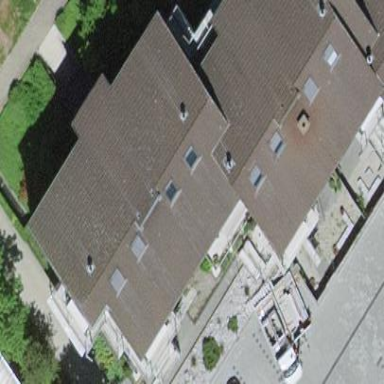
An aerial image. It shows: Gabled roof apartments building.